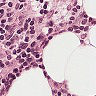
Metastatic tissue present: no